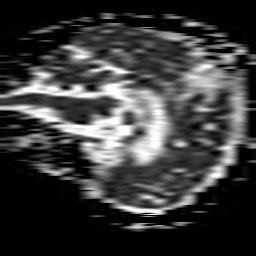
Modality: ADC
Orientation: sagittal
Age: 77
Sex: female
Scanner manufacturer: philips
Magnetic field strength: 1.5 T
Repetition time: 3.54 s
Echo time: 0.09411 s